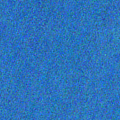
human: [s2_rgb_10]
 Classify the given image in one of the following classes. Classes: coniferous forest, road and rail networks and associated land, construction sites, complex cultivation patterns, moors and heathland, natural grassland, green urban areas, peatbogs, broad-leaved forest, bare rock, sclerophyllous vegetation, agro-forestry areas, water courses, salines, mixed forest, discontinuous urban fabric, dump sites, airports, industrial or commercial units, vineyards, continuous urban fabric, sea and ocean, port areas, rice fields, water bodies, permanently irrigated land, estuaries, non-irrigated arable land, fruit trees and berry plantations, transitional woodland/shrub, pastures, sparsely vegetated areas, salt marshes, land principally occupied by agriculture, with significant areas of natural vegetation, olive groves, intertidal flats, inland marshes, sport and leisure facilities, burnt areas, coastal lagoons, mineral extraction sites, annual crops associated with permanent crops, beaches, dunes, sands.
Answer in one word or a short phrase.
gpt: sea and ocean